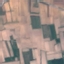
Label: PermanentCrop